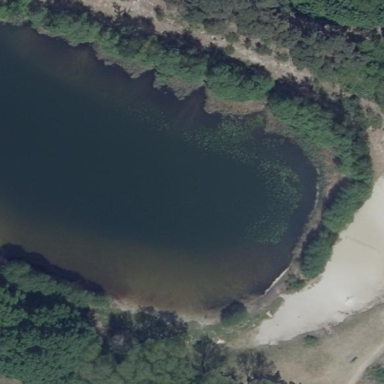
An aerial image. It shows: Beautiful beach with natural surroundings.